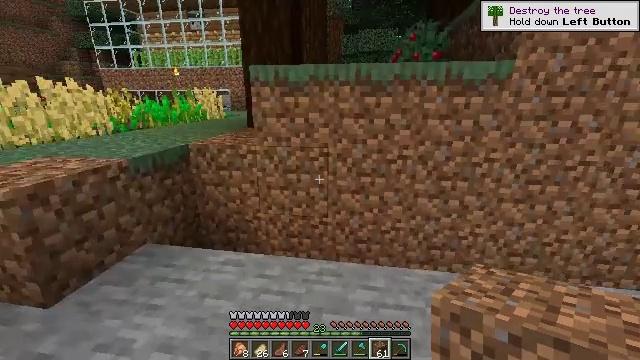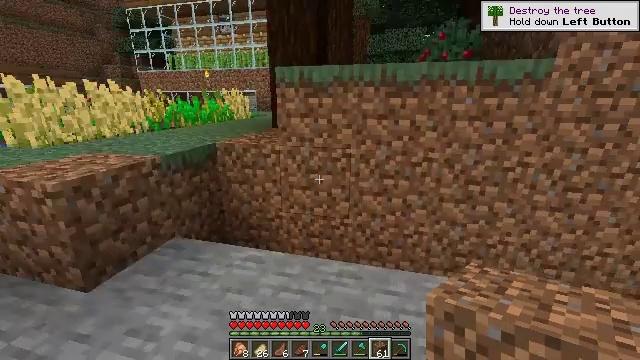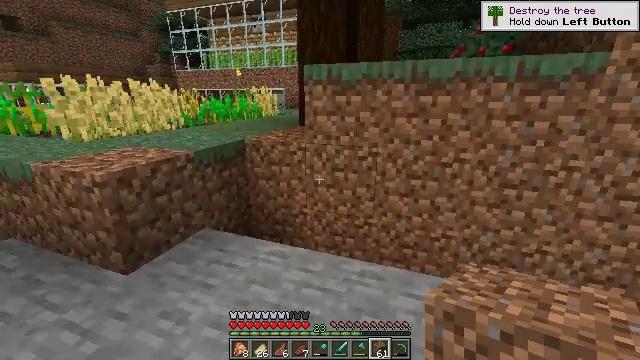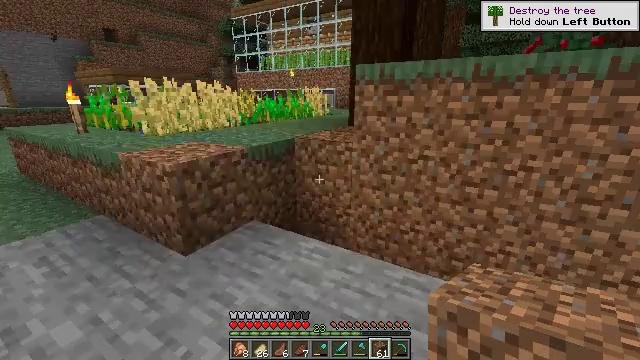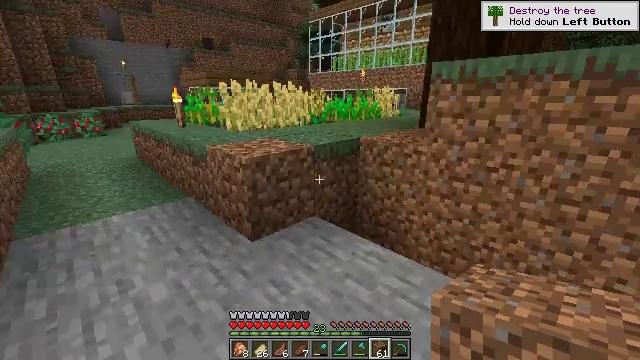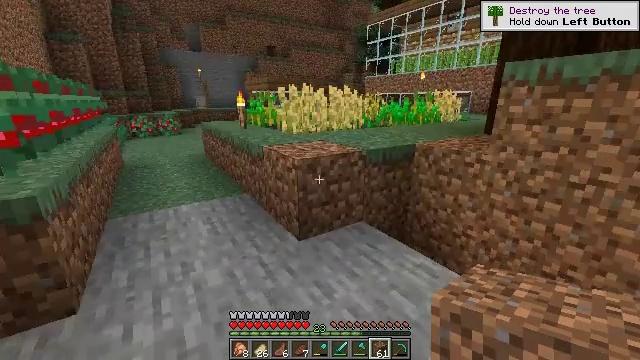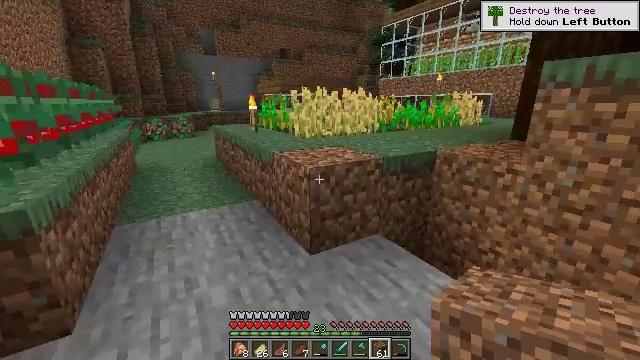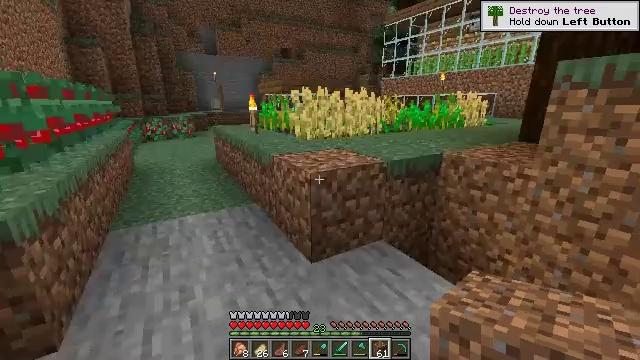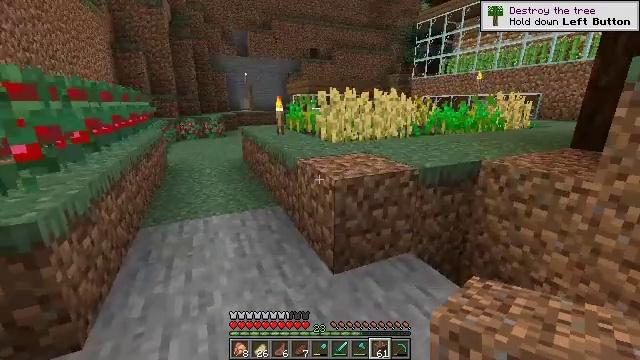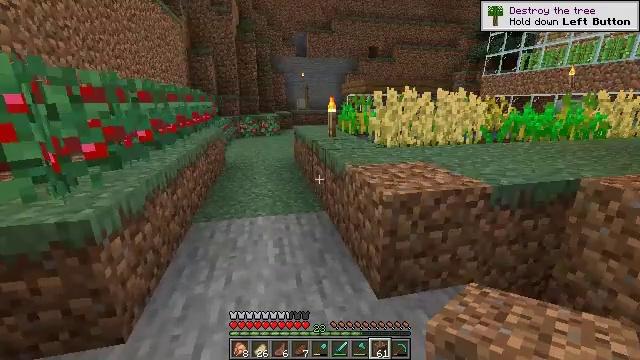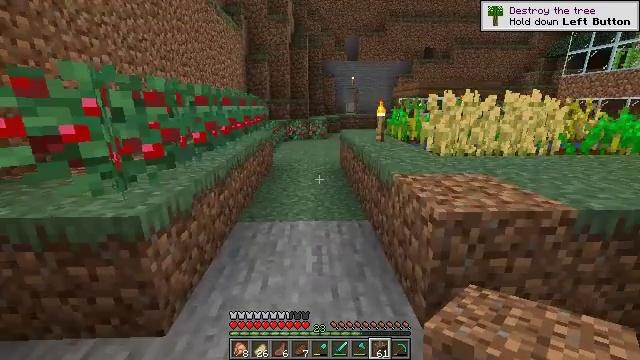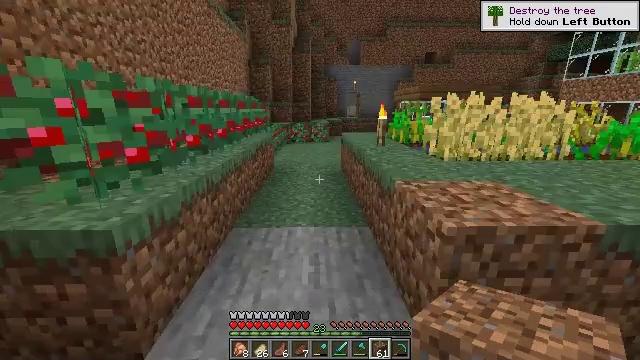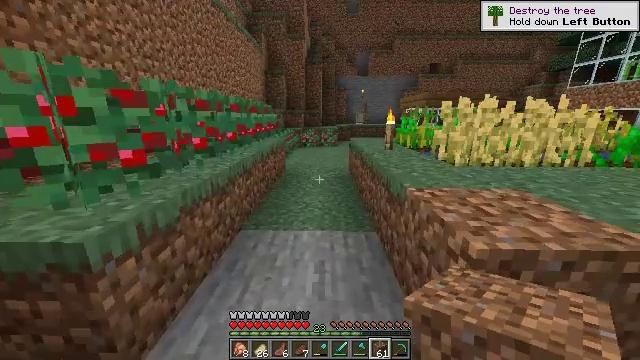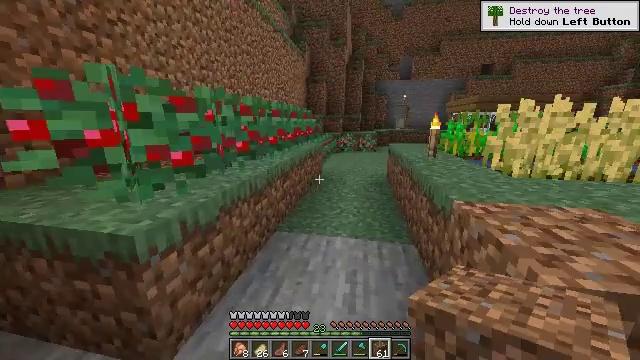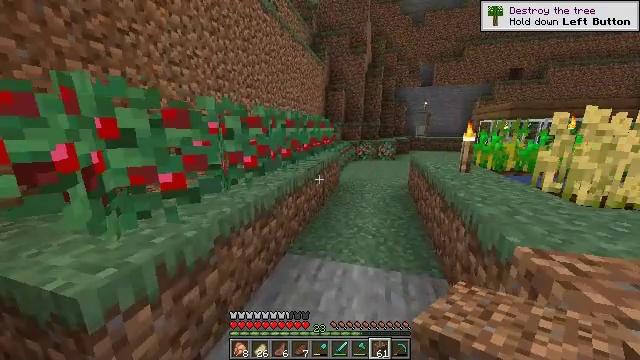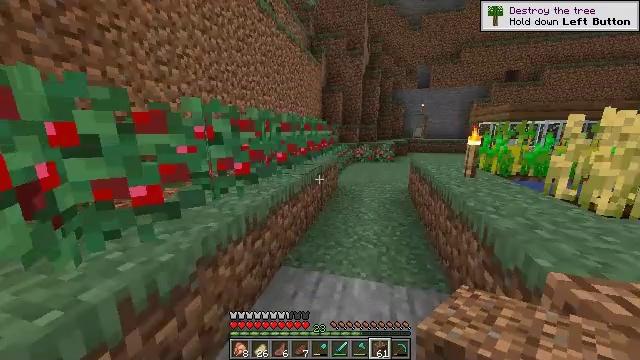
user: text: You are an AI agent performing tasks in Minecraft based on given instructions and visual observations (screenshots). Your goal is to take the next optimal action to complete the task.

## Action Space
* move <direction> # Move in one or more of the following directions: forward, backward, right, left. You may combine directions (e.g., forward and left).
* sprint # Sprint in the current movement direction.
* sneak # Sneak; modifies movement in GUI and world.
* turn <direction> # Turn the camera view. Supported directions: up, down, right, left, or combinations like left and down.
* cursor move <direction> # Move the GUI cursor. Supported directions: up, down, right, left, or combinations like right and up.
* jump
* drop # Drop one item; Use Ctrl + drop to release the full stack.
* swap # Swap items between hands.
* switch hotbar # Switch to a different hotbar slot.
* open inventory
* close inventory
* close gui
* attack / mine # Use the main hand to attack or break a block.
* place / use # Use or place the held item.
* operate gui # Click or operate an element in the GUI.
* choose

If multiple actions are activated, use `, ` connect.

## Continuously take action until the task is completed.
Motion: motion action
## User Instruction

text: Gather materials from the sweet berry bush.
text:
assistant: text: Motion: turn left
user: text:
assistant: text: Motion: turn left
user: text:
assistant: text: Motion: turn left
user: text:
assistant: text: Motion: turn left
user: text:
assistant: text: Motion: move forward, turn left
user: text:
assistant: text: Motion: move forward, turn left
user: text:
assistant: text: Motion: move forward
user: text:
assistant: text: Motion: move forward, turn left
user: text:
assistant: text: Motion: move forward, turn left
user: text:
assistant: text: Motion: move forward, sprint, turn left
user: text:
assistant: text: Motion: move forward, sprint
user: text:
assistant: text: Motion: move forward, sprint, turn left
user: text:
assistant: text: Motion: move forward, sprint, turn left and up
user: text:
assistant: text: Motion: move forward, sprint, turn left and up
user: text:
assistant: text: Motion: move forward
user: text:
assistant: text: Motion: move forward, turn right
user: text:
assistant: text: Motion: move forward, turn right
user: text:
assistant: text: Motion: move forward, turn right
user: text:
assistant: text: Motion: move forward
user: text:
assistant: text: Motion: move forward
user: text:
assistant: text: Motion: move forward, sprint
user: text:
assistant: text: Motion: move forward, sprint
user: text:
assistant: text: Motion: move forward, sprint
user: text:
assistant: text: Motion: move forward, sprint
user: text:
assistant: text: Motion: move forward
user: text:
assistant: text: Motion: move forward, turn right
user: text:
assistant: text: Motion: move forward, turn right
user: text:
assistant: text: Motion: move forward
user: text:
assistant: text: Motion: move forward
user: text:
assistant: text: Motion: move forward, sprint, turn right